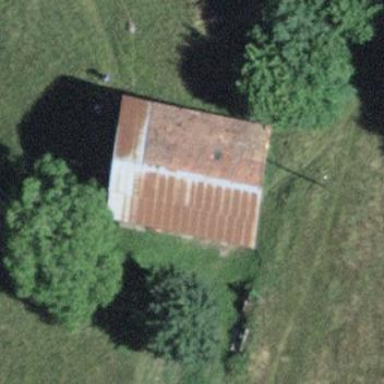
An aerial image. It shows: Rural barn.